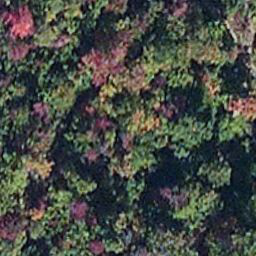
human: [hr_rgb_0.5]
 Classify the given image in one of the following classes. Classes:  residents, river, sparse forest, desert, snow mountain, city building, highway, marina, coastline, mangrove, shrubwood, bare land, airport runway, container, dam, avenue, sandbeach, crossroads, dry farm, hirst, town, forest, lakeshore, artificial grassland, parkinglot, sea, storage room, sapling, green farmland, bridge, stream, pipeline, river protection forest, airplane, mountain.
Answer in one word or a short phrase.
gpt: mangrove